Interaction volume radius: 5 \u00c5
Interaction volume height: 10 \u00c5
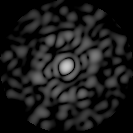
Disorder parameter: 0.8529